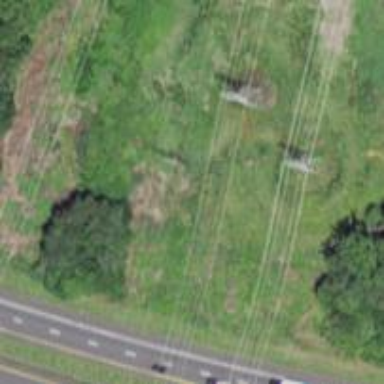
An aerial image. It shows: H-frame power pole design.